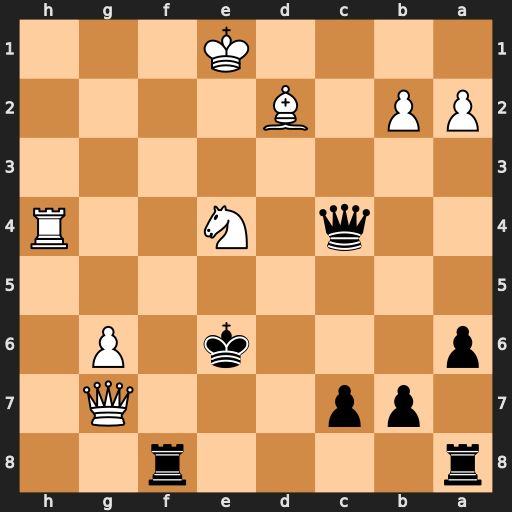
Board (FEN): r4r2/1pp3Q1/p3k1P1/8/2q1N2R/8/PP1B4/4K3
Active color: b
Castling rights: -
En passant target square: -
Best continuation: Rf1#